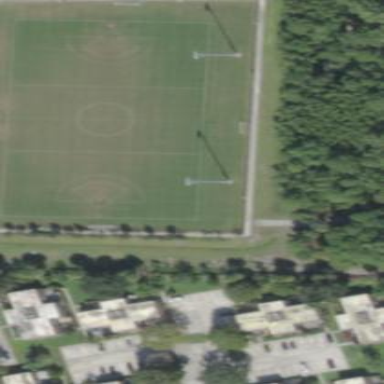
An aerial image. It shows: Soccer pitch for outdoor sports and leisure activities.